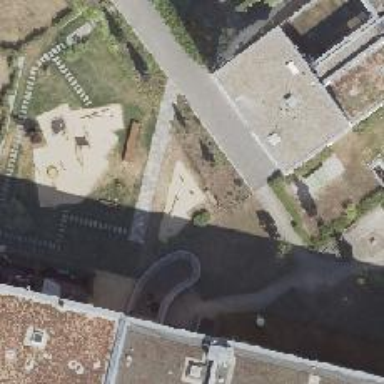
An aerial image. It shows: Playground with springy equipment.